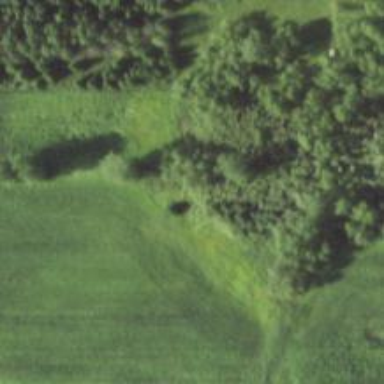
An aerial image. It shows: Row of trees in natural setting.